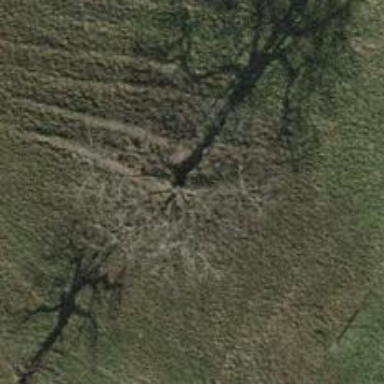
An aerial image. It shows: Beautiful tree in nature.